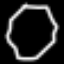
Label: octagon